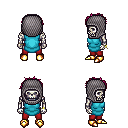
a pixel art fantasy rpg character, male body template, skeleton, teal tunic, red pants, pink bedhead hairstyle, chain hood, bracelets, gold boots, four views (front, back, left, right), 2x2 character sprite sheet, small pixel art, hard edges, no anti-aliasing